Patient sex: F
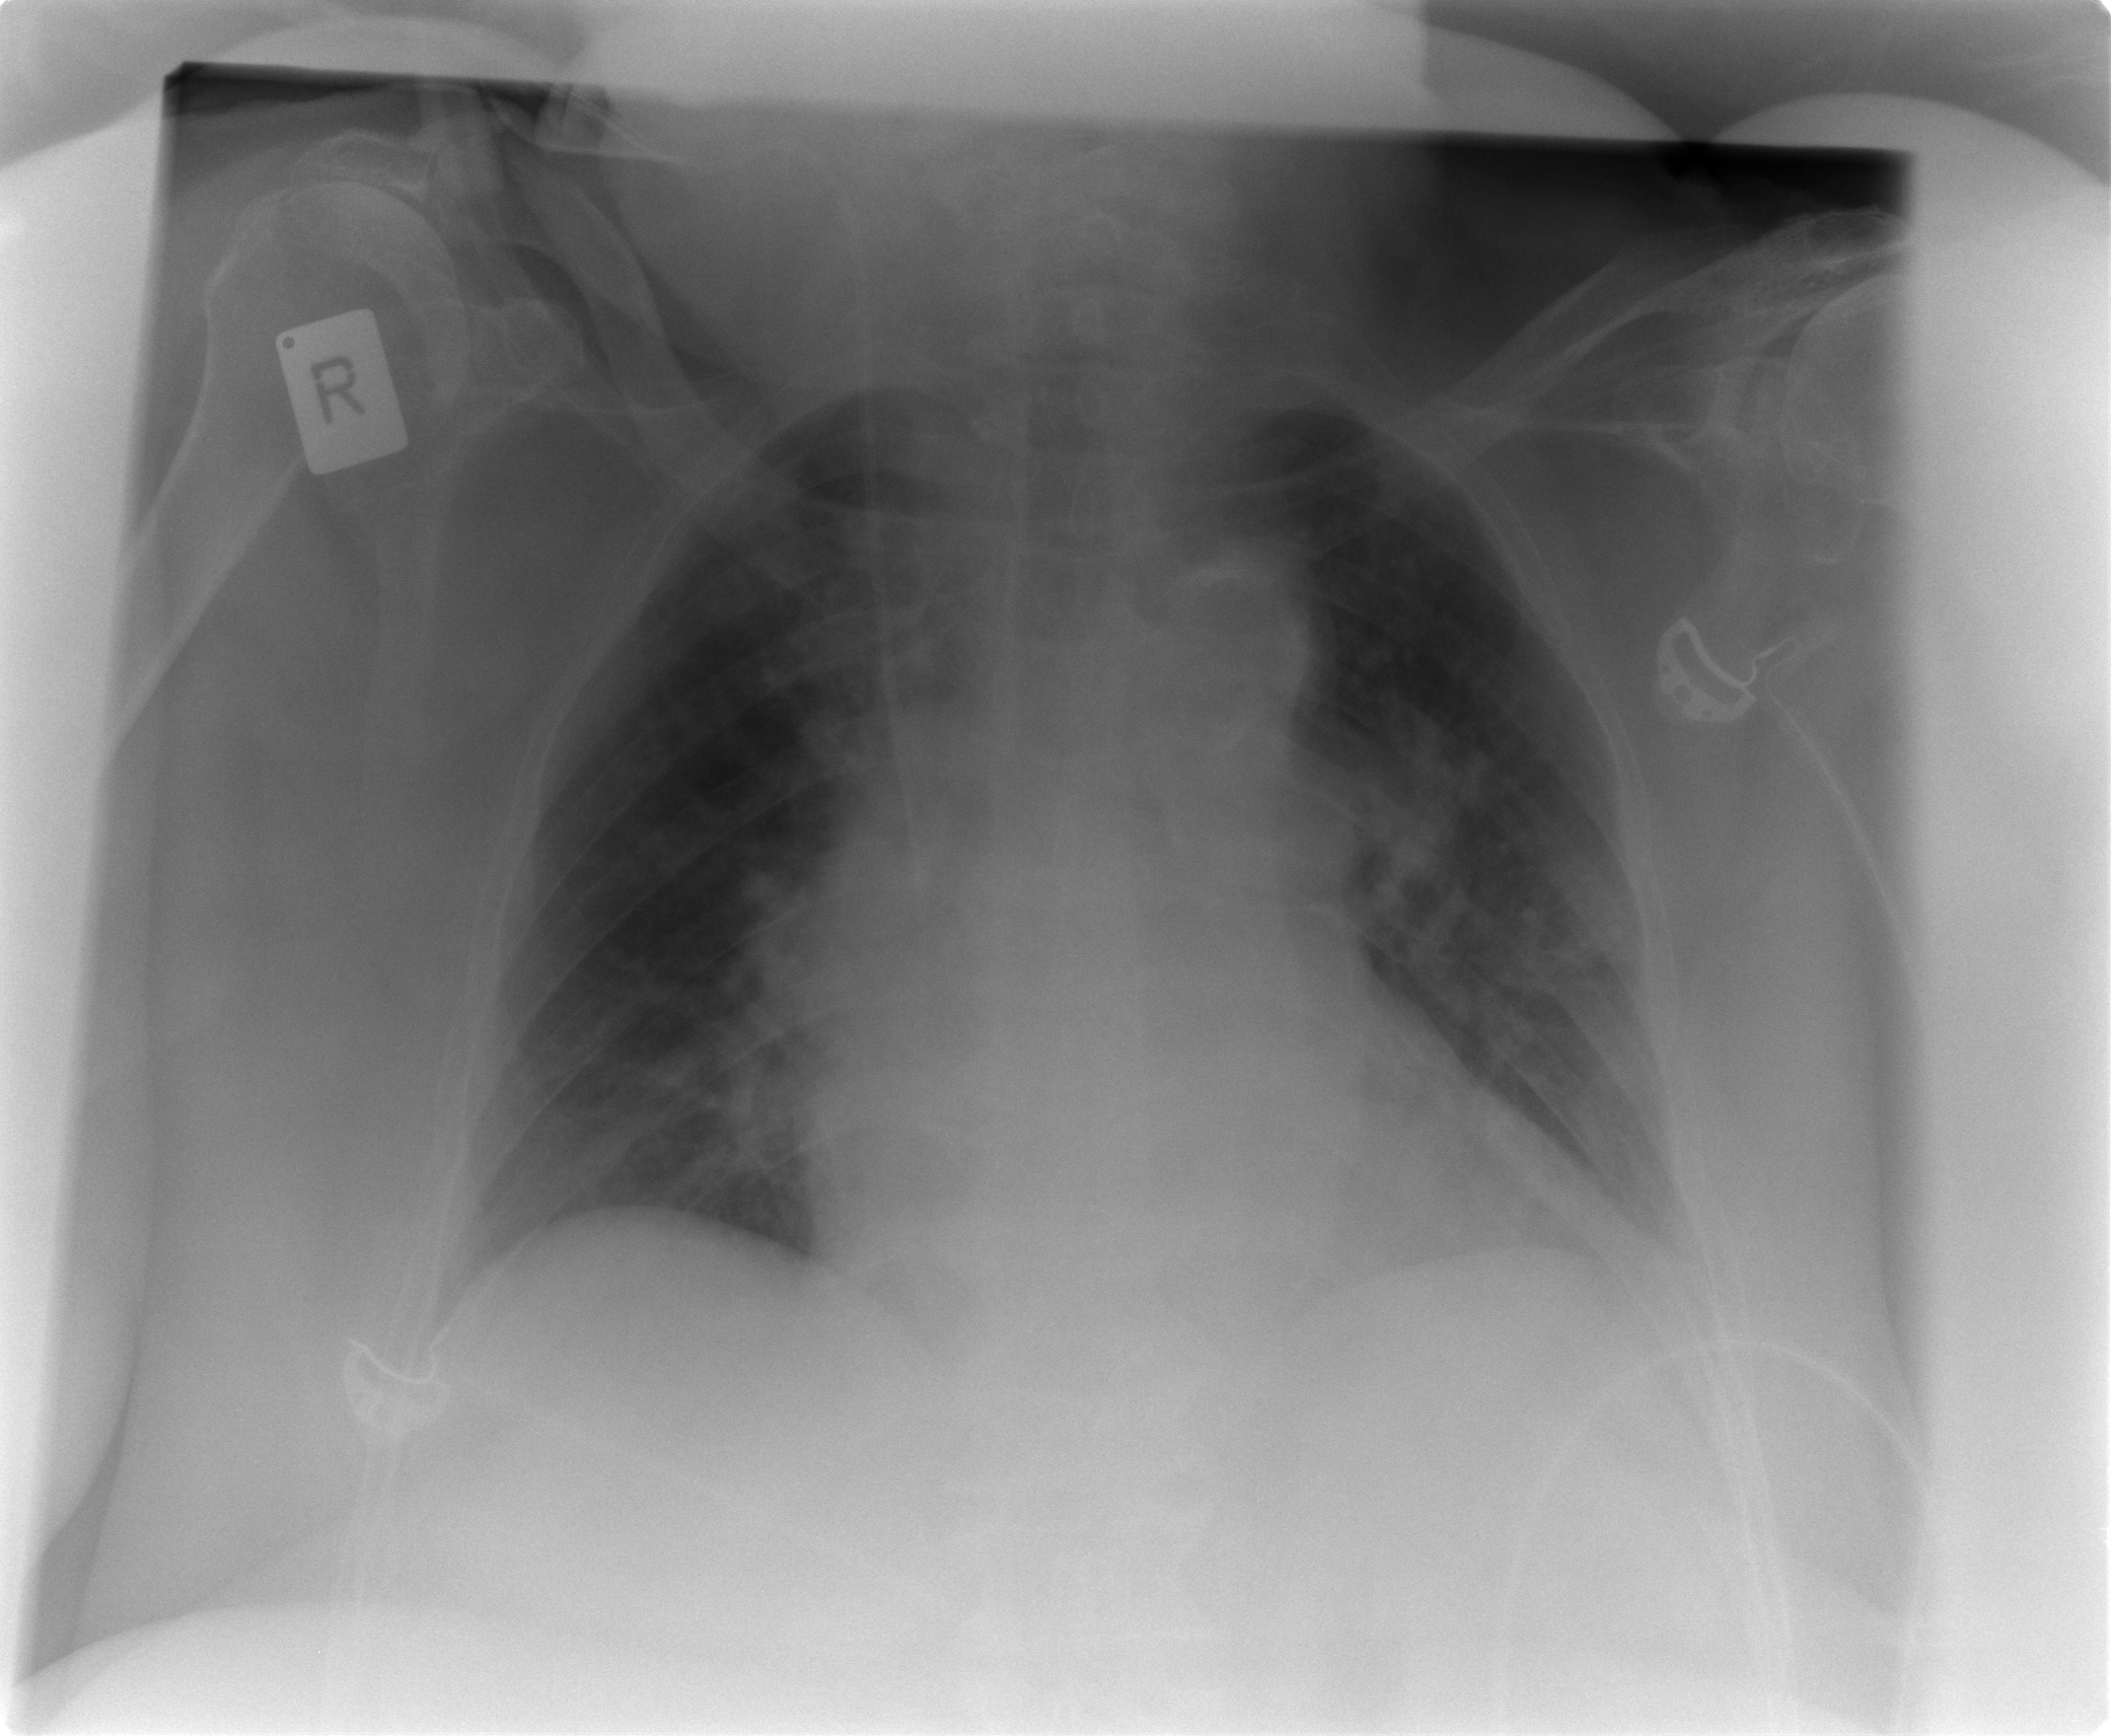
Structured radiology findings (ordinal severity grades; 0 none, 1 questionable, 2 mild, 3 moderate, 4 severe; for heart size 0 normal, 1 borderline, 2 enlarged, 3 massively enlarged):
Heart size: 2
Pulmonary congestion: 2
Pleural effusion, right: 0
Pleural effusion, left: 0
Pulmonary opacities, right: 0
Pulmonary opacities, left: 0
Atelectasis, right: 0
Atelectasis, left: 2